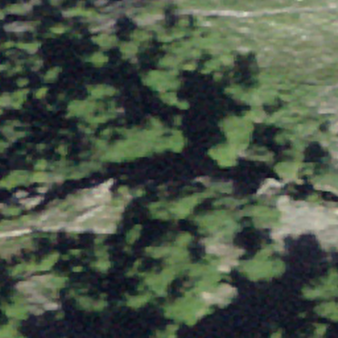
Label: bouldering_area